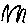
Label: zigzag